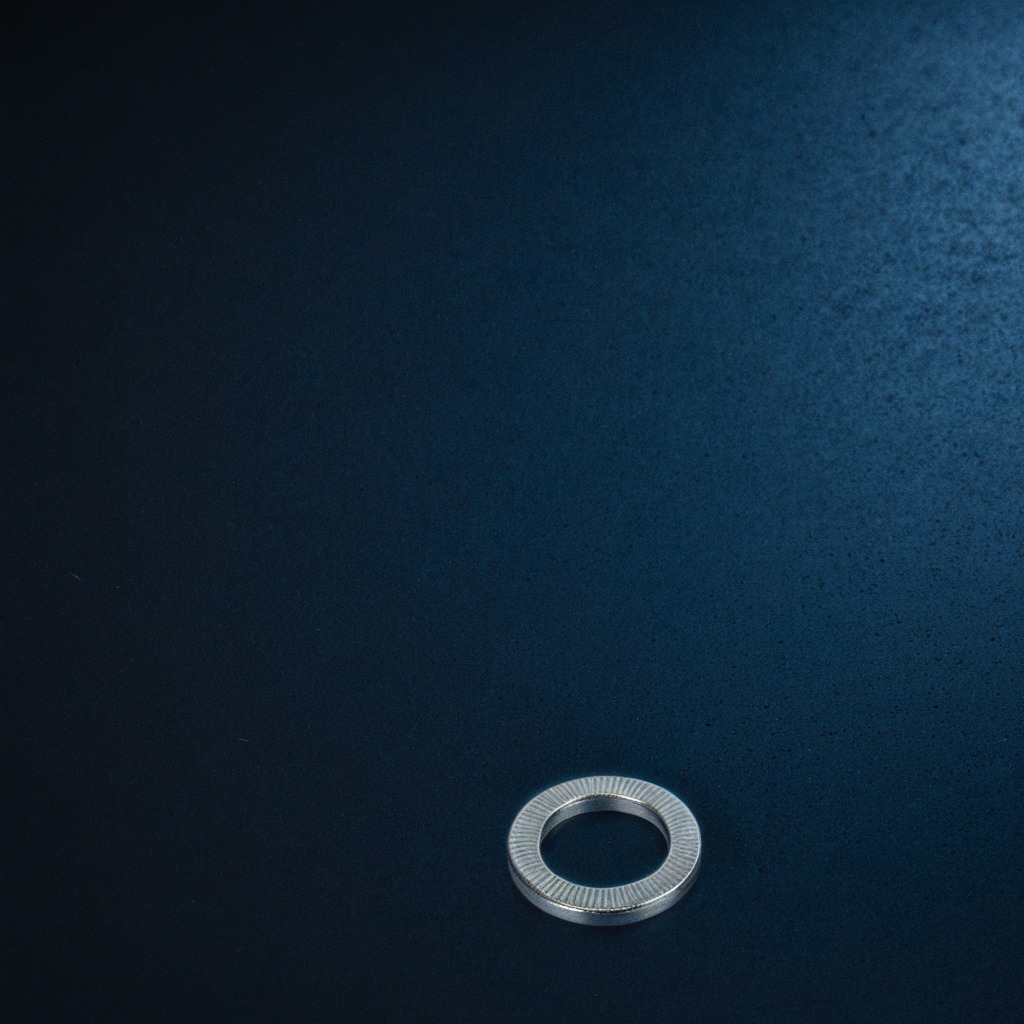
A flat metal washer lying on the clean granite tabletop